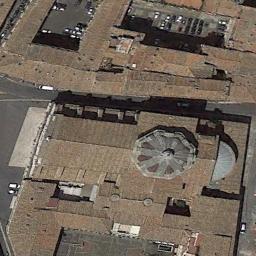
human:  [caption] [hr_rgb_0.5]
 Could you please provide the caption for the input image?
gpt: The church with an octagon dome and the rest of the church has some orange roofs .

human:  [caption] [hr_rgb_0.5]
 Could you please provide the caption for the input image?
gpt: This is a church  It is made of brown and yellow bricks .

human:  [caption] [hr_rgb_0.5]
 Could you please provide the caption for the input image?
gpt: There is a church with a circular roof next to the buildings and two parking lots .

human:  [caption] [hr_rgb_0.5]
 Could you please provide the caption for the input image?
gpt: A cathedral with a brown roof, The main house in the middle of the church has a round roof, And there are many trees and parked vehicles around the church .

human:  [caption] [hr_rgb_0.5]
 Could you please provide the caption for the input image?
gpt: There are many buildings near the church .